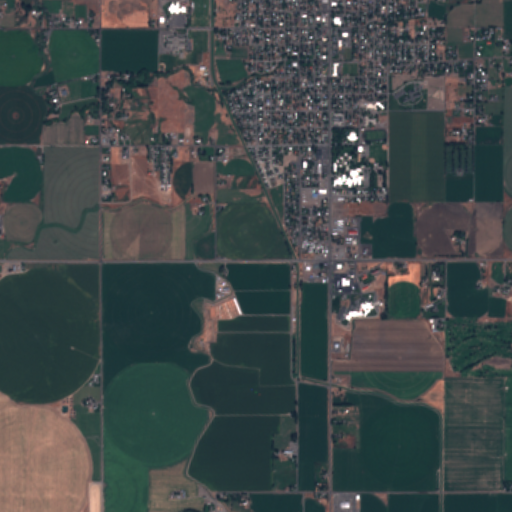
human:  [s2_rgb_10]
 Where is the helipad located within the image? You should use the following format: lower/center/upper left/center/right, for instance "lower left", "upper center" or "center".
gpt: The helipad is located in the upper right of the image.
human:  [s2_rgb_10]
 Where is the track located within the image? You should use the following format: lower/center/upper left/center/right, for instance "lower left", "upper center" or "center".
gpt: The track is located in the upper right of the image.
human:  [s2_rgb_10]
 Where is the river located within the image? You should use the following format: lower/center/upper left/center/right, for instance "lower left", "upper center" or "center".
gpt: The river is located in the upper of the image.
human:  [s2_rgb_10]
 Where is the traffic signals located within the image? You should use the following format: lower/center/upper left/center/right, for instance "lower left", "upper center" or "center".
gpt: The traffic signals is located in the center of the image.
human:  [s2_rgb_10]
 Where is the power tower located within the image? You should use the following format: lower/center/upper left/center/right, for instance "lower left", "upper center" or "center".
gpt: There is no power tower in the image.